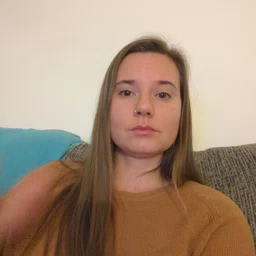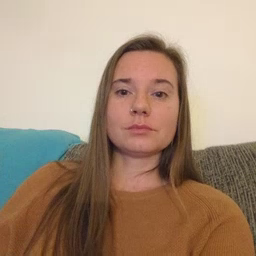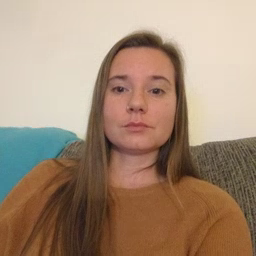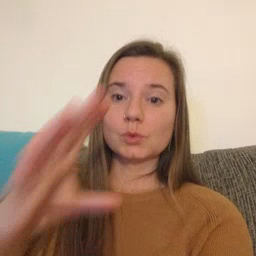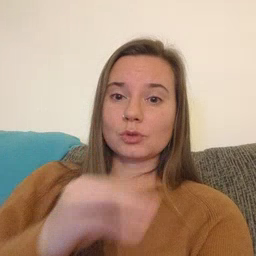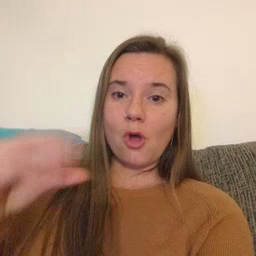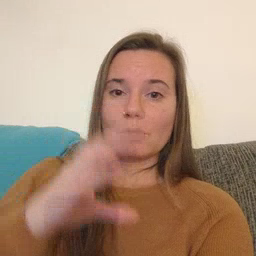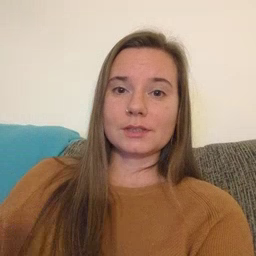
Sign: story